Question: I am using standard .NET ListView and I would like to set background color in the View=LargeIcon setting. When I set ListViewItem.BackgroundColor, only text background is set.

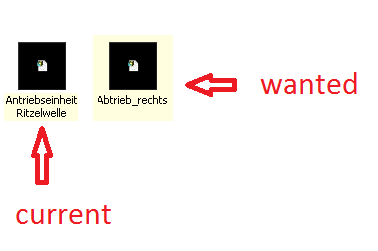
Answer: I know this is a few days late, but in case you are still after a solution I have found something that might help. I found the solution after looking at <URL>.
You will need to derive your own version of the ListView control and add some custom drawing, but this will not result in too much extra code:
'''
public class MyListView : ListView
{
public MyListView()
: base()
{
OwnerDraw = true;
DrawItem += MyListView_DrawItem;
}
private void MyListView_DrawItem(object sender, DrawListViewItemEventArgs e)
{
using (SolidBrush itemBrush = new SolidBrush(e.Item.BackColor))
{
e.Graphics.FillRectangle(itemBrush, e.Item.Bounds);
}
e.DrawDefault = true;
}
}
'''
I used this new control on a new form and I added 2 items using the designer and set the background color of the items to 'Gold'. Here was the result: